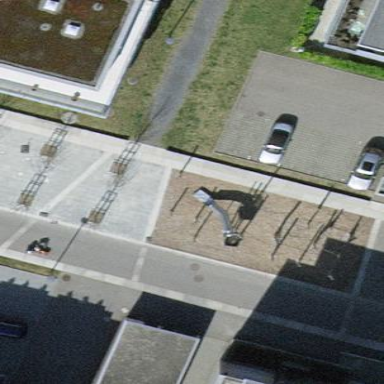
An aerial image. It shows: Playground area for leisure land.